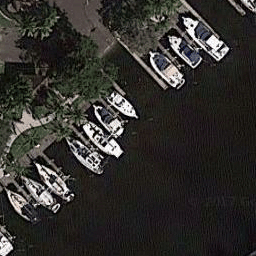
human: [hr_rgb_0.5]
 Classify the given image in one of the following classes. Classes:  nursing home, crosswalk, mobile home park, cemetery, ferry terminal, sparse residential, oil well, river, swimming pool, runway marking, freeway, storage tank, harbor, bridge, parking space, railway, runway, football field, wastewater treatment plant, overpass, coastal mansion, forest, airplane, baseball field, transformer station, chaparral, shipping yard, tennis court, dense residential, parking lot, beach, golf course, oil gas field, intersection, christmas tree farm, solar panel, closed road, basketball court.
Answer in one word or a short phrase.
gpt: harbor